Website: macys
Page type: billing-address
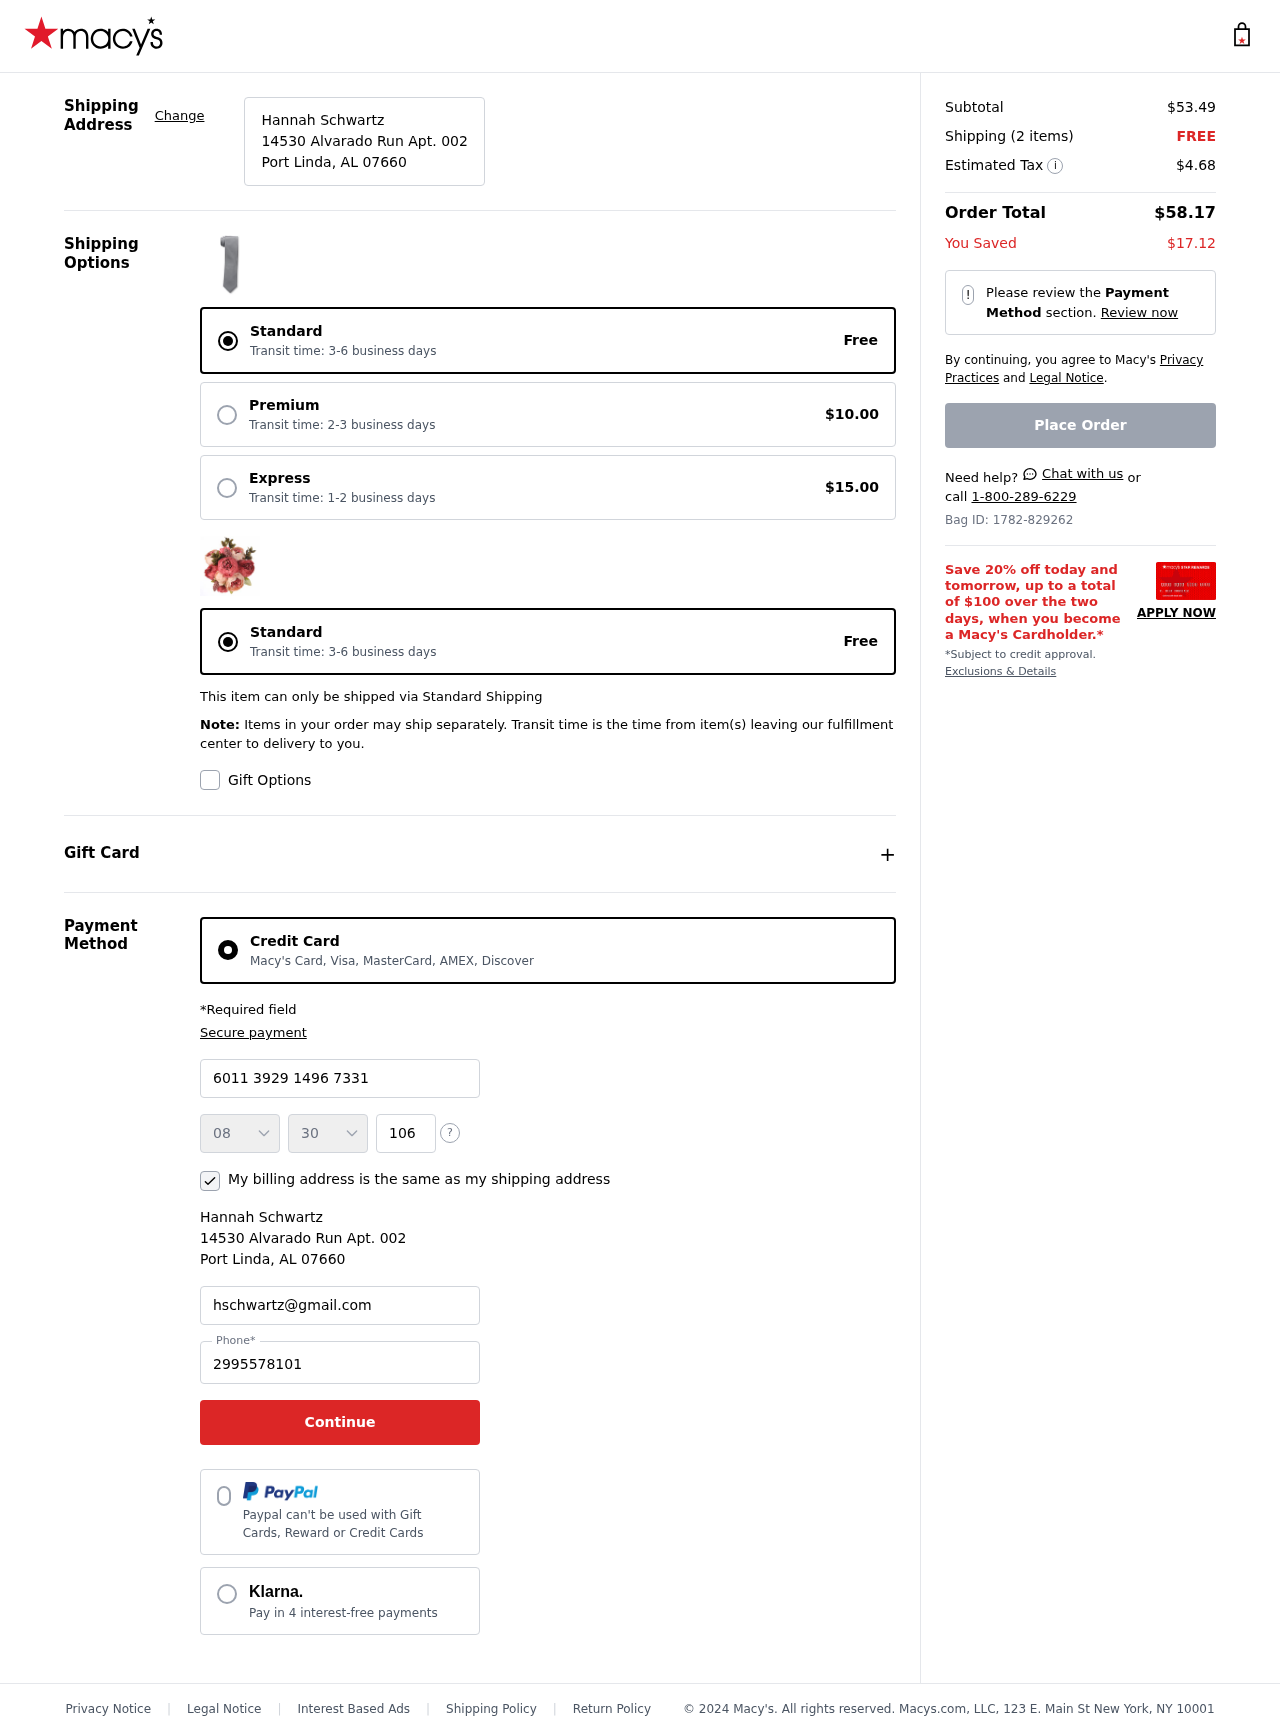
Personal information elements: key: PII_CARD_CVV
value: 106
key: PII_CARD_EXPIRY_MONTH
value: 08
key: PII_CARD_EXPIRY_YEAR
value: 30
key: PII_CARD_NUMBER
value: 6011 3929 1496 7331
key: PII_CITY_STATE_ZIP
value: Port Linda, AL 07660
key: PII_EMAIL
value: hschwartz@gmail.com
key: PII_FULLNAME
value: Hannah Schwartz
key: PII_PHONE
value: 2995578101
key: PII_STREET
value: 14530 Alvarado Run Apt. 002
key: PII_FULLNAME2
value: Hannah Schwartz
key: PII_CITY
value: Port Linda
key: PII_STATE_ABBR
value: AL
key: PII_POSTCODE
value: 07660
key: PII_POSTCODE_FULL
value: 07660
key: PII_CITY_STATE
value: Port Linda, AL
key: PII_POSTCODE_NUMERIC
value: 7660
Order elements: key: ORDER_SUBTOTAL
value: $53.49
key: ORDER_NUM_ITEMS
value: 2
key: ORDER_SHIPPING_COST
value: FREE
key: ORDER_TAX
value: $4.68
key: ORDER_TOTAL
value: $58.17
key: ORDER_SAVINGS
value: $17.12
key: ORDER_ID
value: Bag ID: 1782-829262